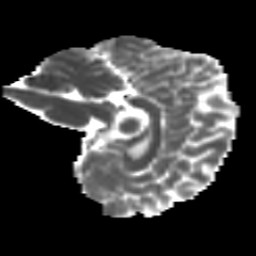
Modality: MD
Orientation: sagittal
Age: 15
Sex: male
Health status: ill
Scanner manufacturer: ge
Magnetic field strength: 3 T
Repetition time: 6.752 s
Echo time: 0.079 s